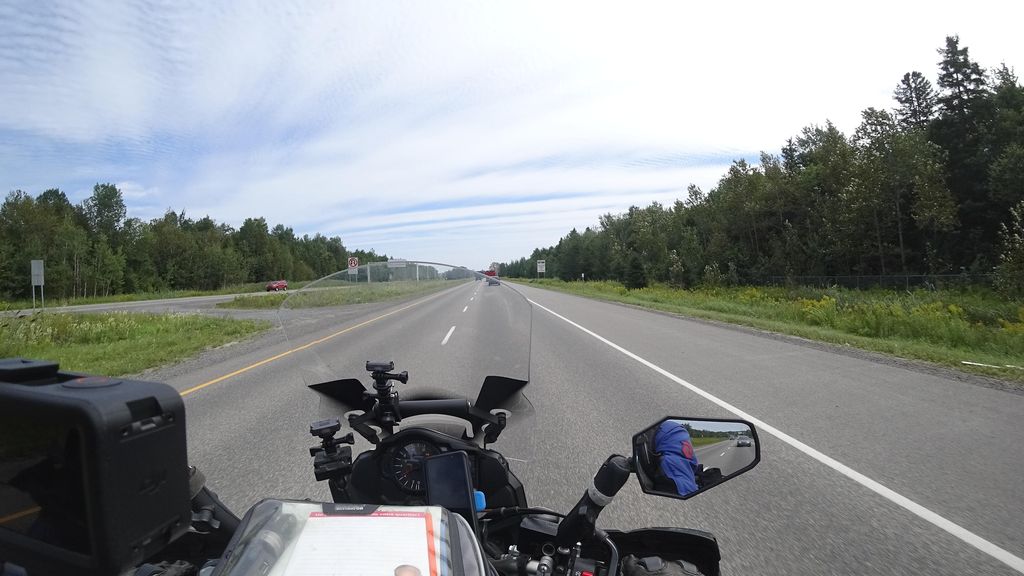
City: quebec_city